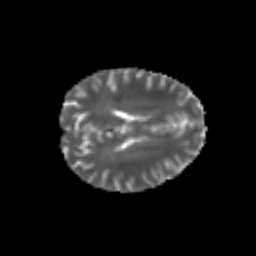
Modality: T2w
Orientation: axial
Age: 25
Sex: male
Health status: healthy